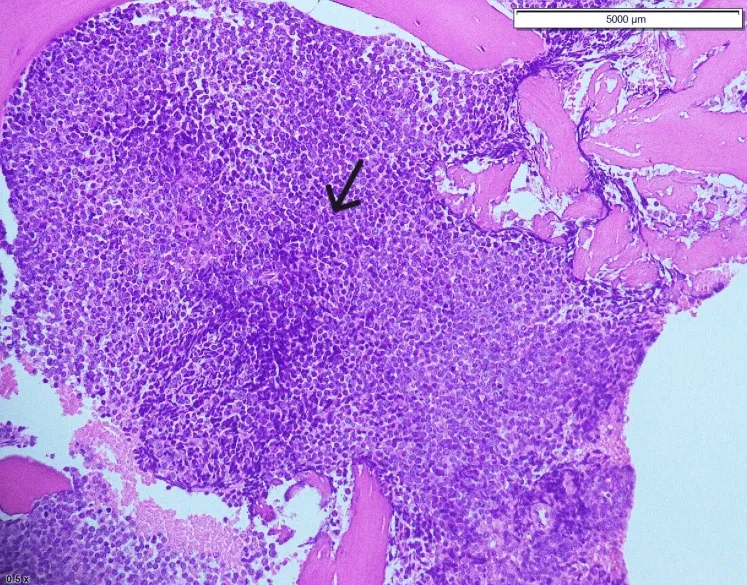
Bone marrow trephine. The bone marrow trephine shows that 90% of the bone marrow is infiltrated by blast cells (black arrow).
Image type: pathology (h&e)